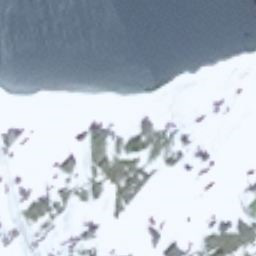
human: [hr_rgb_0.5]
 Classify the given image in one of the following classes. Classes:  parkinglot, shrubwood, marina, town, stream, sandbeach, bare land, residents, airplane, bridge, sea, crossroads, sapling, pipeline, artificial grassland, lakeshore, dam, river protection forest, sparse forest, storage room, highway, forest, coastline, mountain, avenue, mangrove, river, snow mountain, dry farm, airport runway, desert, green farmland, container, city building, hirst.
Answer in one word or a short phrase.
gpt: snow mountain